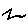
Label: zigzag